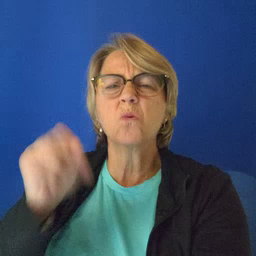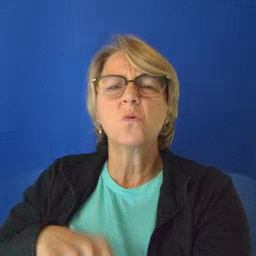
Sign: old